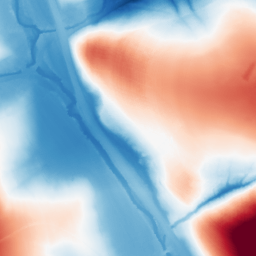
Category: morphological
Decomposition family: morphological
Decomposition parameters: operation: average
size: 100
Upsampling method: regularized
Upsampling parameters: scale: 2
lambda_reg: 0.01
Upsampling scale: 2